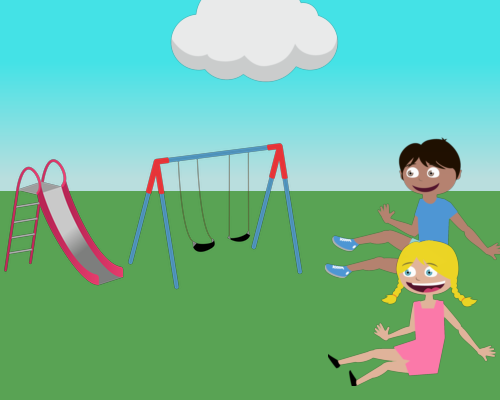
There is a large cloud in the sky, a small swing and slide to the right with a cat on the slide. A smiling girl and boy sit together on the swing and slide, sliding down.